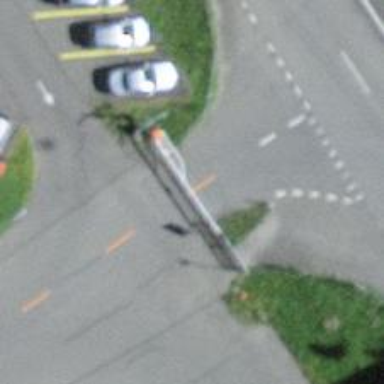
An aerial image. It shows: Lift gate barrier.